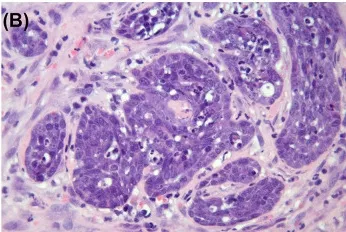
Histopathological examination of the mass. Neoplastic mass consisted of long, dense, irregularly interlaced bundles of spindle cells, and a few of them formed irregular alveoli. Hematoxylin and eosin stain. (B) x400.
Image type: pathology (h&e)